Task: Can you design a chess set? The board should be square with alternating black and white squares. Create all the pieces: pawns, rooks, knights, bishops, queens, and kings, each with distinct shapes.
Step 713:
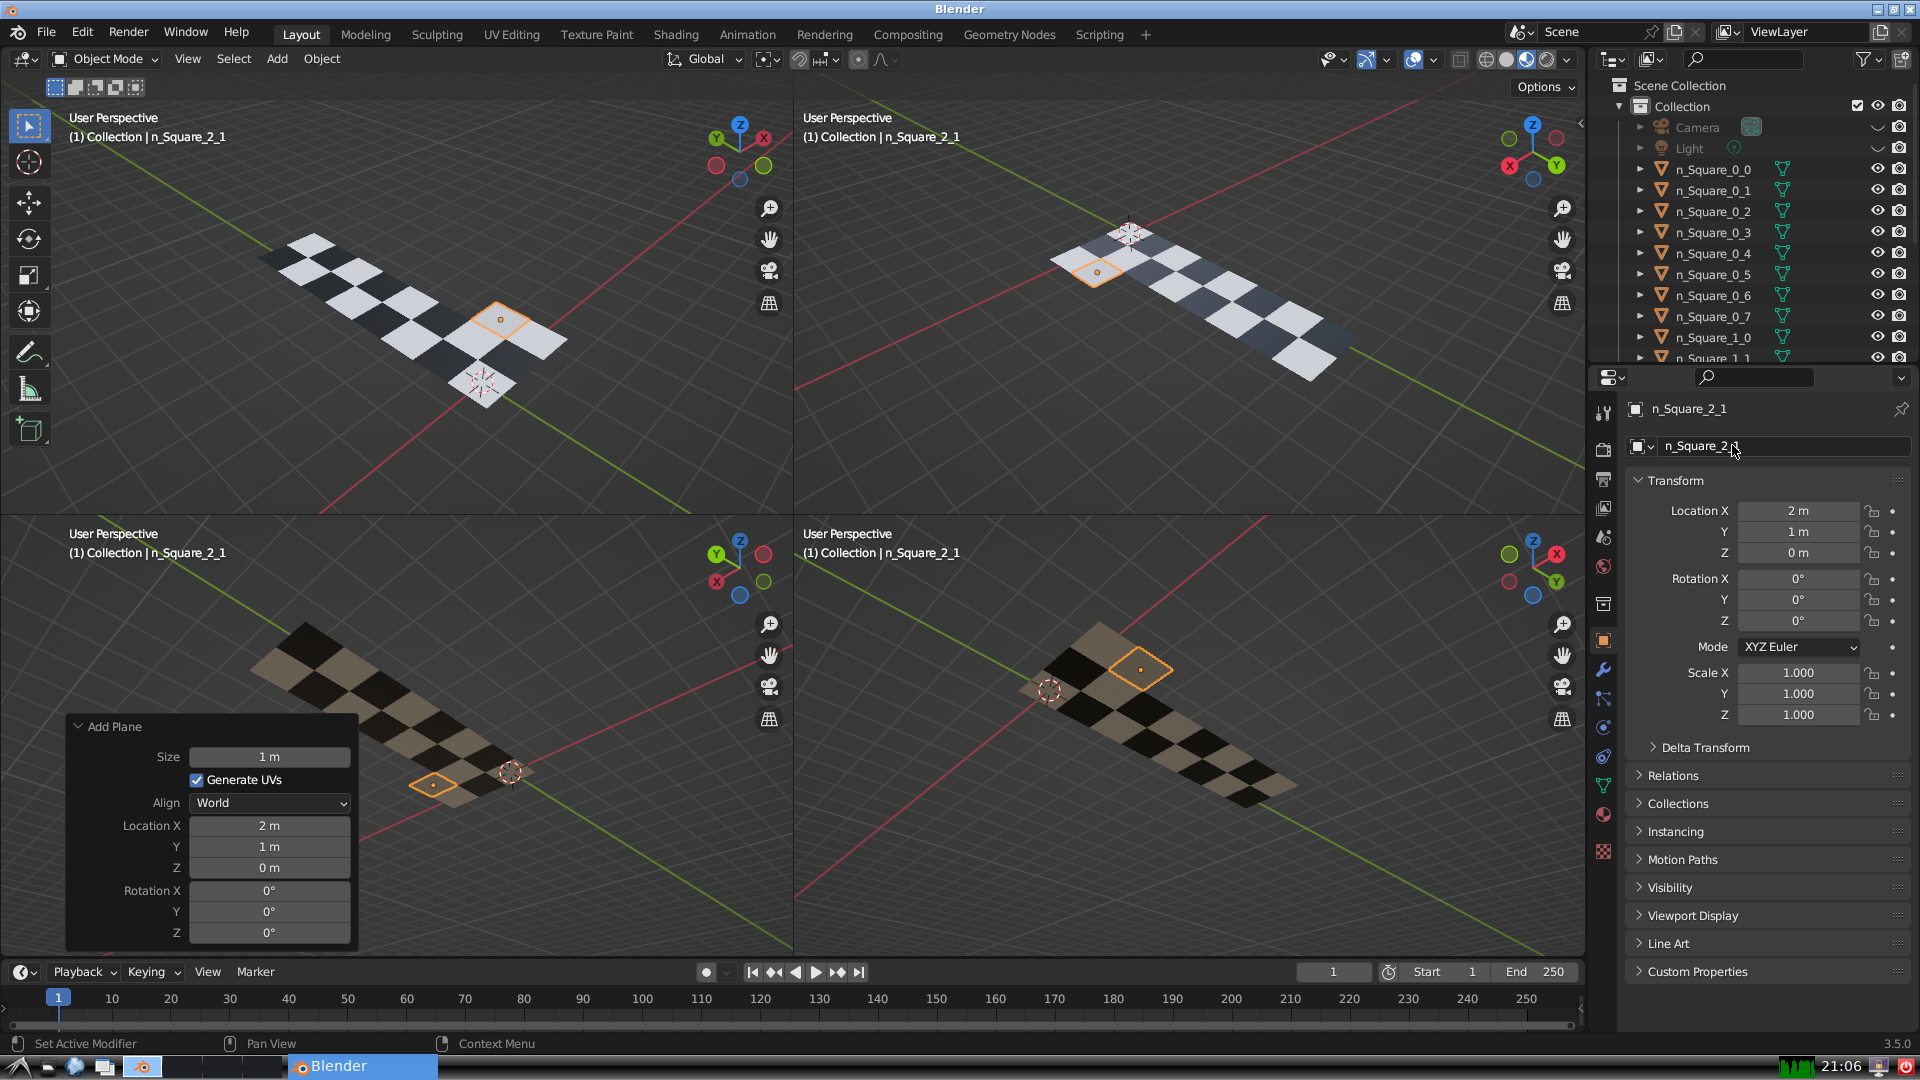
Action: {"mouse_move": [1603, 815]}